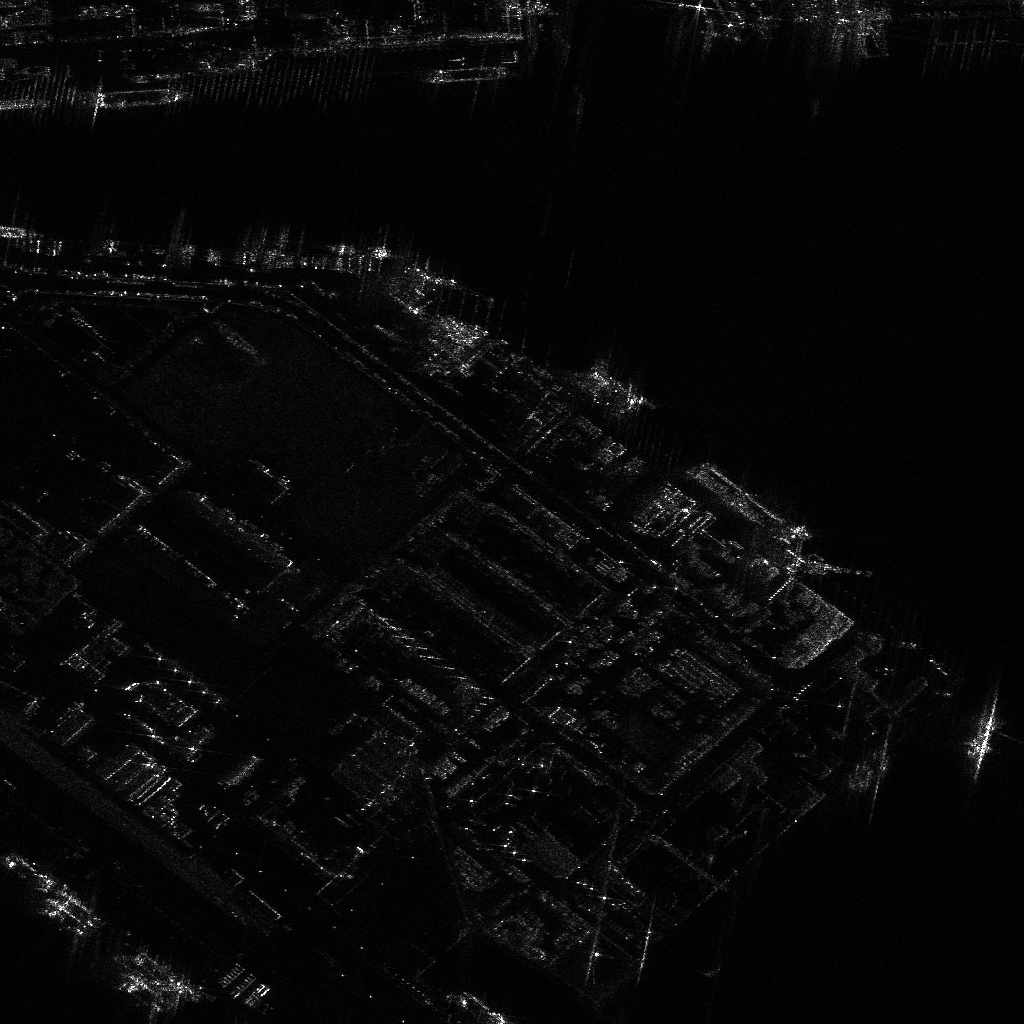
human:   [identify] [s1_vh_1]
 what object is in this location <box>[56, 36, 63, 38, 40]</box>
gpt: <ref>1 large container at the center</ref>

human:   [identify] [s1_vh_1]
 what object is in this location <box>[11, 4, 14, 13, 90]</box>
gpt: <ref>1 medium dredger at the top left</ref>